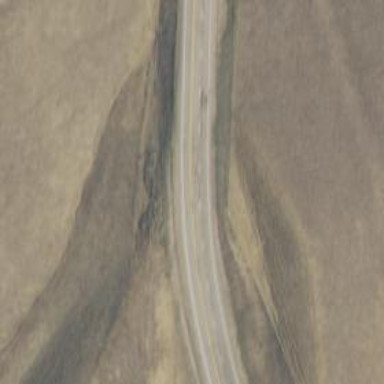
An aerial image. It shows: Tertiary road.